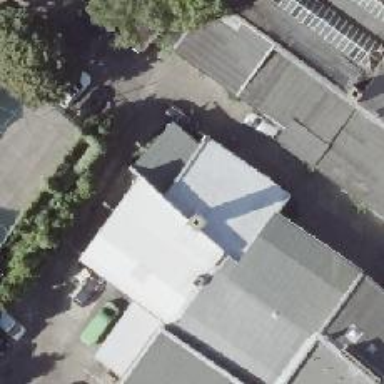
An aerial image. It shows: Car repair shop.